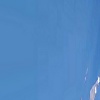
Label: water